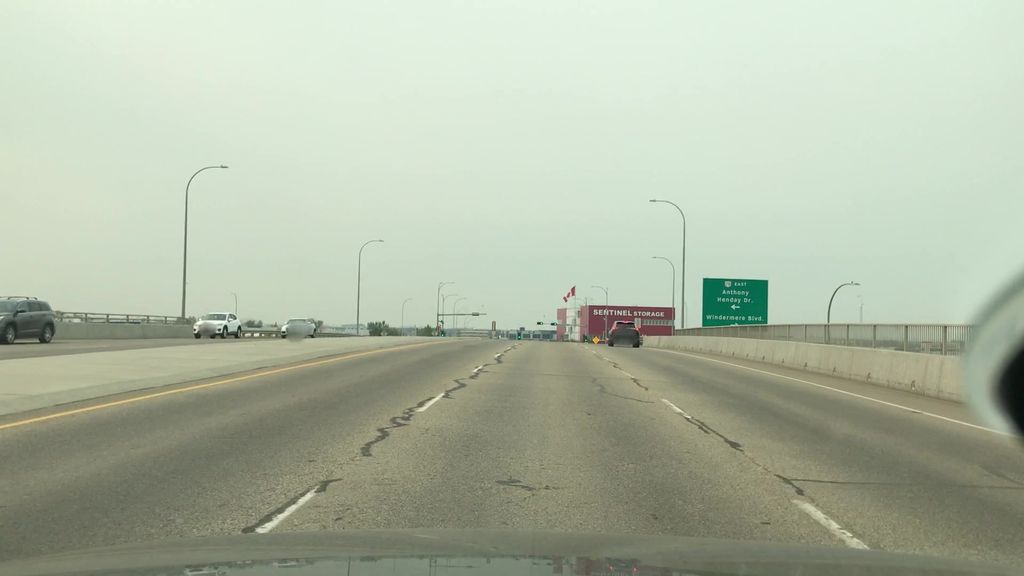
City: edmonton